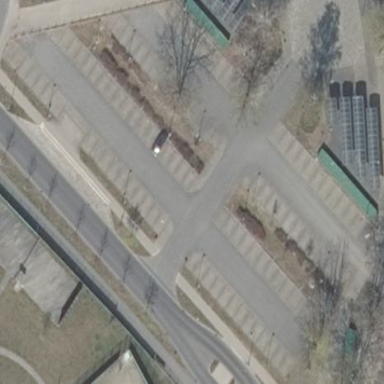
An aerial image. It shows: Parking area with surface parking facilities and park and ride service available.